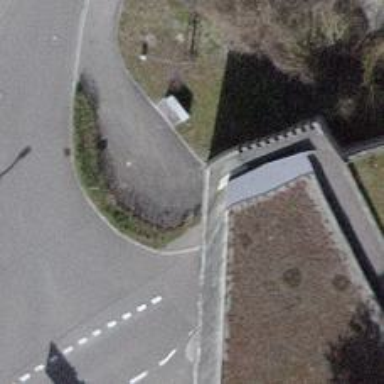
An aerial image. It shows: Concrete steps.